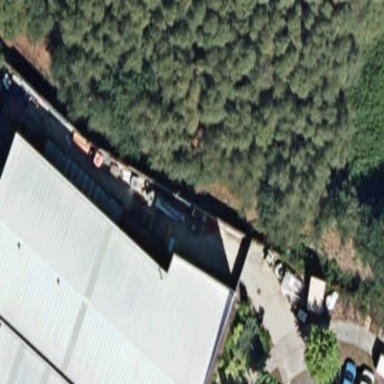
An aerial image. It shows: Warehouse.